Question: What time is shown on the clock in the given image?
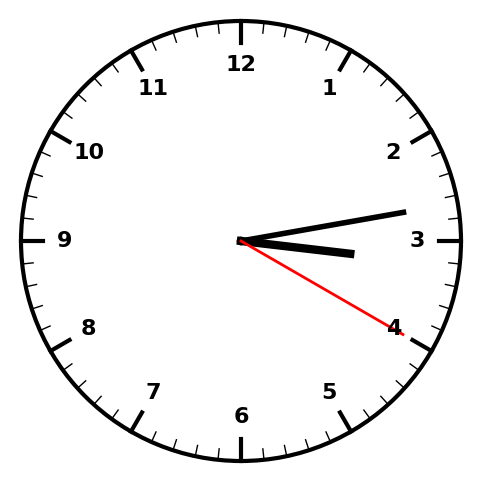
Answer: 03:13:20